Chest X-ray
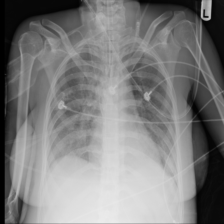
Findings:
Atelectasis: negative
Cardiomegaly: negative
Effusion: negative
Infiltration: negative
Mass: negative
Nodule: negative
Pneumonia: negative
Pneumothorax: negative
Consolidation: negative
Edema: negative
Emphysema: negative
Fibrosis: negative
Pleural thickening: negative
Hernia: negative